Interaction volume radius: 5 \u00c5
Interaction volume height: 15 \u00c5
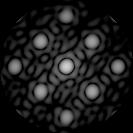
Disorder parameter: 0.1102